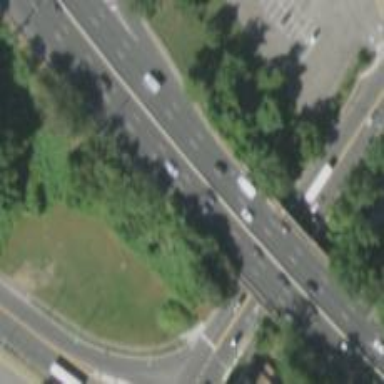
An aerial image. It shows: Bridge on trunk highway that is classified as urban freeway/expressway.